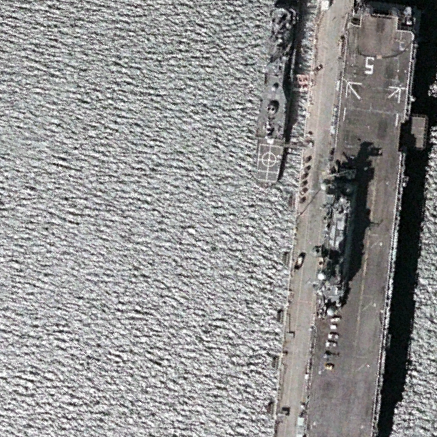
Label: assault